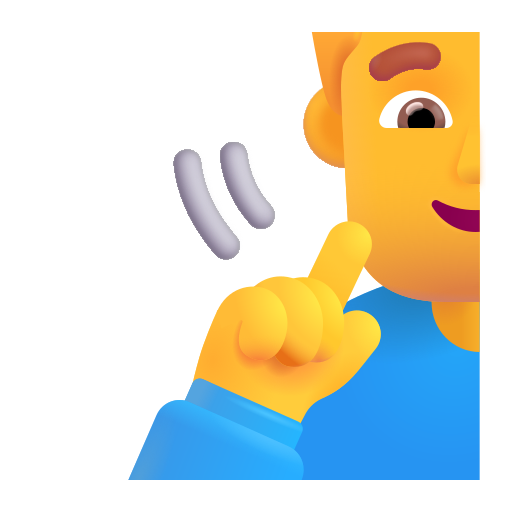
woman deaf color default